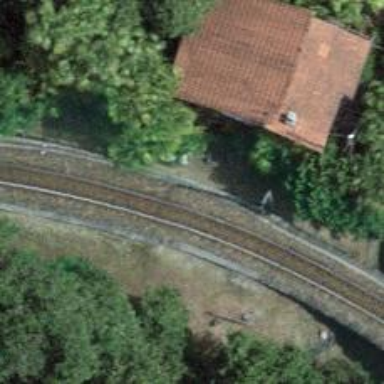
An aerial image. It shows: Narrow-gauge railway track electrified by contact line.